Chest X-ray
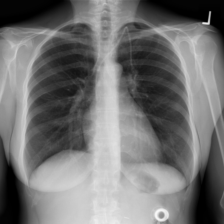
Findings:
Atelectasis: negative
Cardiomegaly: negative
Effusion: negative
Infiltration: negative
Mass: negative
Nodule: negative
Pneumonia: negative
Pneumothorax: negative
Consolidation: negative
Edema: negative
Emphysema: negative
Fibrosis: negative
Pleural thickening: negative
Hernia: negative